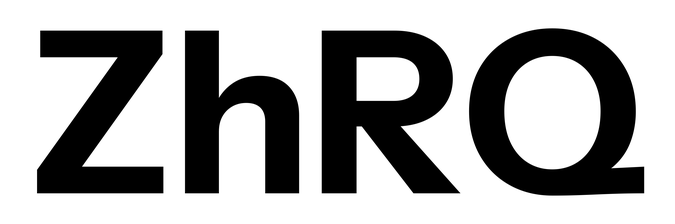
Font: InstrumentSans_Bold